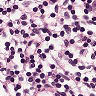
Metastatic tissue present: no